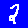
Digit: 2